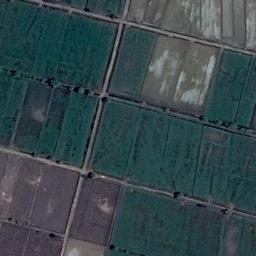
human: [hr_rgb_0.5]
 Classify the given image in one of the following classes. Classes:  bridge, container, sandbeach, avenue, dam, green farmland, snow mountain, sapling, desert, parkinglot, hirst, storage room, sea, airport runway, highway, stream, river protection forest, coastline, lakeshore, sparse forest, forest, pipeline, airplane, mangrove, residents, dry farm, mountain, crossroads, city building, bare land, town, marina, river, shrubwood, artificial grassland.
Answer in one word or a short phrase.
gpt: green farmland